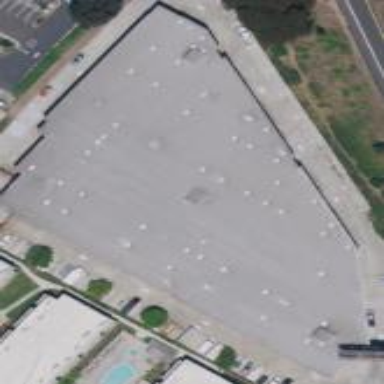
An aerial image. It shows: Industrial building.